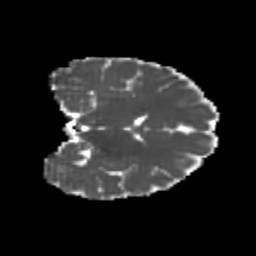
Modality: MD
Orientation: coronal
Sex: female
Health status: healthy
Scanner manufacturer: philips
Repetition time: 7.464 s
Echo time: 0.08723 s